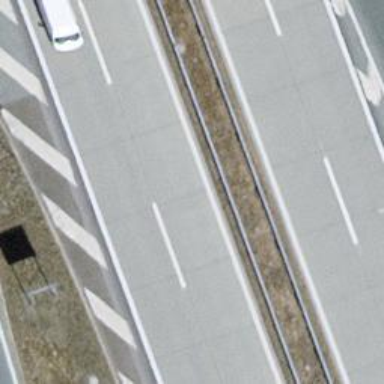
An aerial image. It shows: Asphalt motorway.